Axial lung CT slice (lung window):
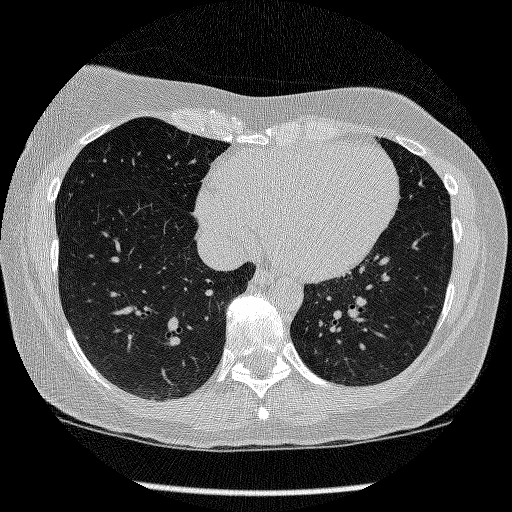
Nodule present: no